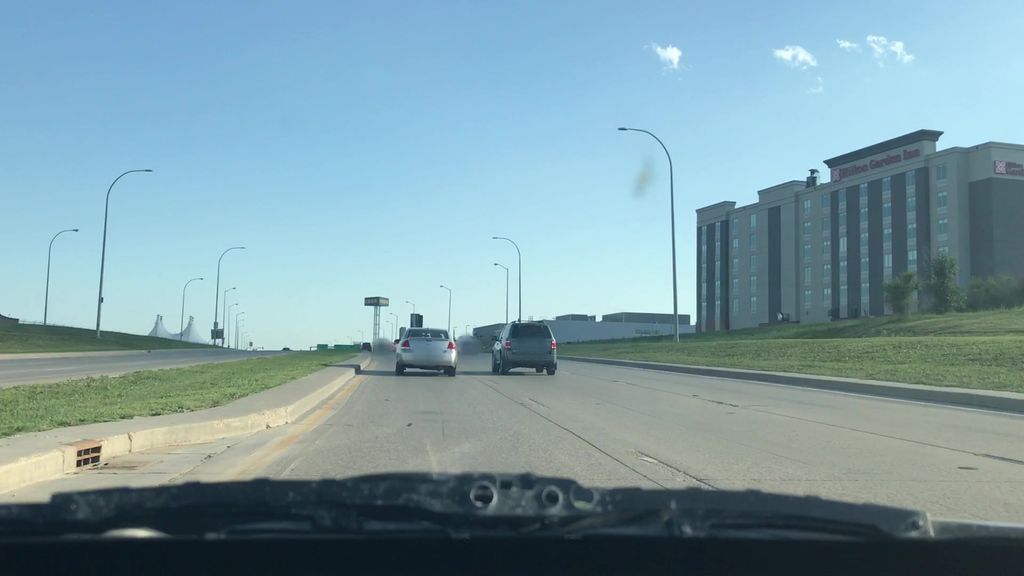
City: winnipeg